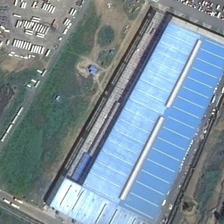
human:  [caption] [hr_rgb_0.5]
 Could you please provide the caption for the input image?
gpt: we can see a large workshop building with blue roof sits among farmland and a parking lot .

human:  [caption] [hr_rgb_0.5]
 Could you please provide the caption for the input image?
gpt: near the blue factory is a grassy ground and two parking lots with rows of vans  which is located near the road .

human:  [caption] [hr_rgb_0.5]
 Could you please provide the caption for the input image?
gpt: near the blue factory is a grassy ground and two parking lots with rows of vans  which is located near the road .

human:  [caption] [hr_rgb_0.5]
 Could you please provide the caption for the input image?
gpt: the blue warehouses are near a forest and a parking .

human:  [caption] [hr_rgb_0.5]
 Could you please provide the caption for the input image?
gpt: a blue rectangular industrial building is near a parking lot and meadows .